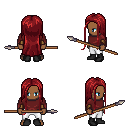
a pixel art fantasy rpg character, male body template, human, dark skin, maroon long-sleeve shirt, white pants, brunette extra-long hairstyle, leather bracers, black shoes, spear, four views (front, back, left, right), 2x2 character sprite sheet, small pixel art, hard edges, no anti-aliasing